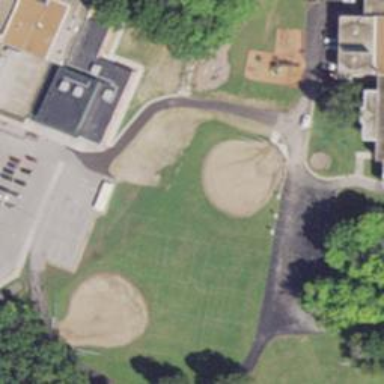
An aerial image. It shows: Softball pitch for leisure land activities.